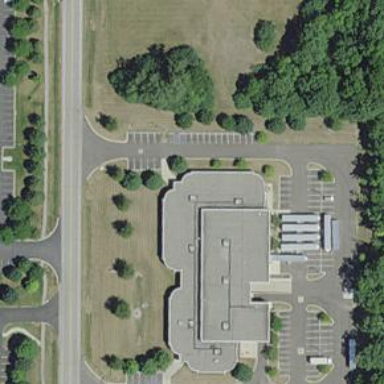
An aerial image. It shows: Commercial building.